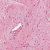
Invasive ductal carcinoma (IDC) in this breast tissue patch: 0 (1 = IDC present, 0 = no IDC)